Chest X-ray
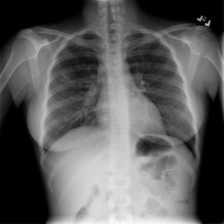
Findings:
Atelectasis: negative
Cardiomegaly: negative
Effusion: negative
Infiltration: negative
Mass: negative
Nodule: negative
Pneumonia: negative
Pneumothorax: negative
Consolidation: negative
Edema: negative
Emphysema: negative
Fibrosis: negative
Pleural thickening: negative
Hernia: negative